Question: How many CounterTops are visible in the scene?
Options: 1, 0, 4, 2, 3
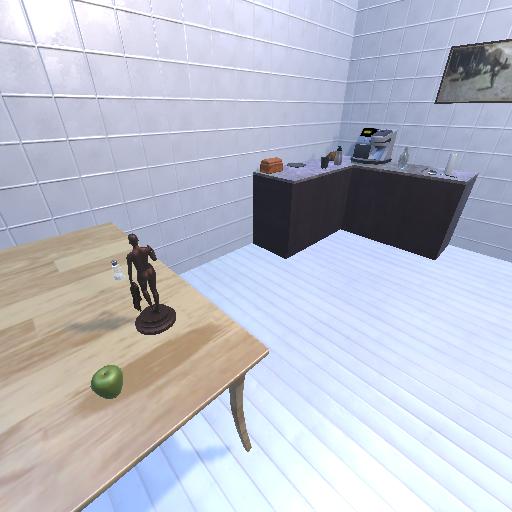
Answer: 1